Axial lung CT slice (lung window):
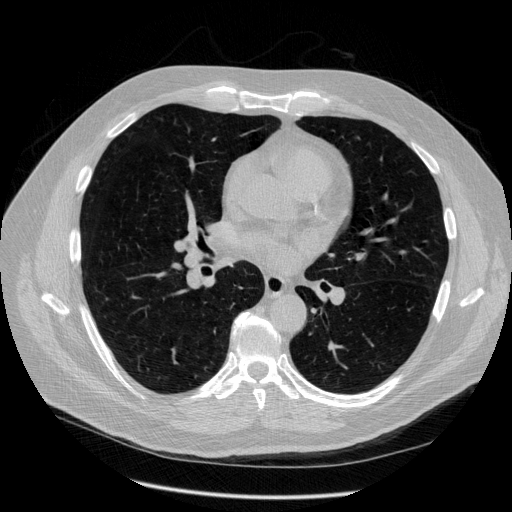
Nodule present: no